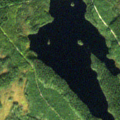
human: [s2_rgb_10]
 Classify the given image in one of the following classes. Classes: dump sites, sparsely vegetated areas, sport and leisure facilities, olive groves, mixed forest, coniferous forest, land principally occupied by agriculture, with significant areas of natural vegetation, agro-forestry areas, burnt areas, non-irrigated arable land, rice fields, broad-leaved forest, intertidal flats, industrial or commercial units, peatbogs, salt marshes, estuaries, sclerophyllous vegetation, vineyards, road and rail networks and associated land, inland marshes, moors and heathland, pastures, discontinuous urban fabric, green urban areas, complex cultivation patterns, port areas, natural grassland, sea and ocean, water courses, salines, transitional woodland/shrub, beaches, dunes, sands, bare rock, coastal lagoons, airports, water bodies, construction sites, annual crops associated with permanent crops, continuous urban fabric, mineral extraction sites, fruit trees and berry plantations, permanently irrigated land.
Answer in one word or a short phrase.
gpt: coniferous forest, transitional woodland/shrub, peatbogs, water bodies